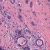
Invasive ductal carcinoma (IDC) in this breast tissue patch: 1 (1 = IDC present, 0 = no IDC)